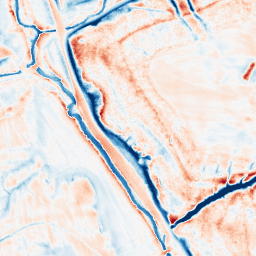
Category: classical
Decomposition family: gaussian_anisotropic
Decomposition parameters: sigma_x: 5
sigma_y: 5
Upsampling method: edge_directed
Upsampling parameters: scale: 4
Upsampling scale: 4